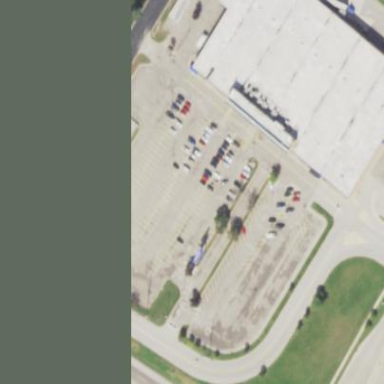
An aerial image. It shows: Retail area.